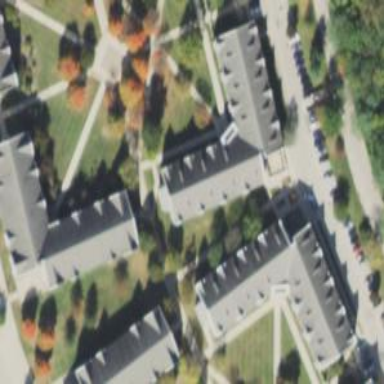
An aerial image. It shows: Dormitory building.